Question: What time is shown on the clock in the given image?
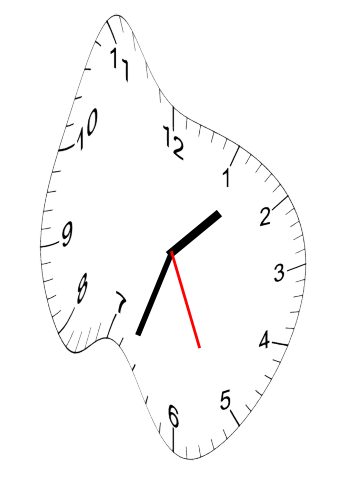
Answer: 01:33:26